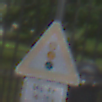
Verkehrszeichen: Lichtzeichenanlage
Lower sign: ZeitangabenMitBeschraenkungAufWochentage2
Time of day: MorningAfternoon
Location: Outdoor (Urban)
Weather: Overcast
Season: NotSpecified
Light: Natural